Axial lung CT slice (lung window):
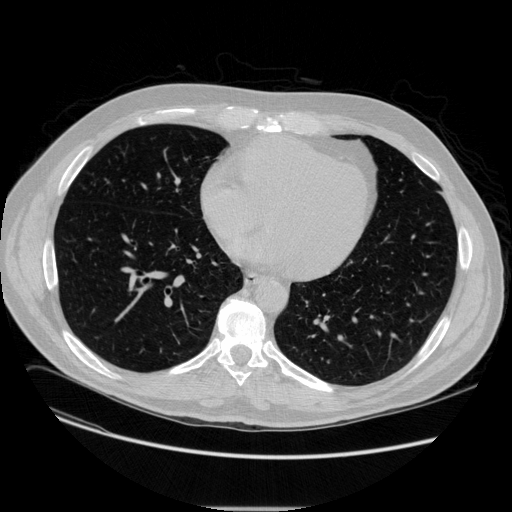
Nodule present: no